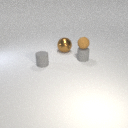
small gray rubber cylinder to the right of small gray rubber cylinder